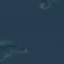
Land use / land cover class: SeaLake